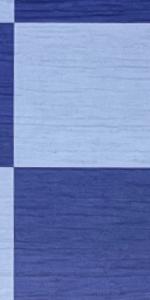
Label: Empty